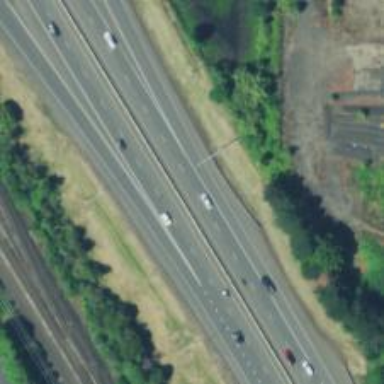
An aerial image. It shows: Motorway junction.